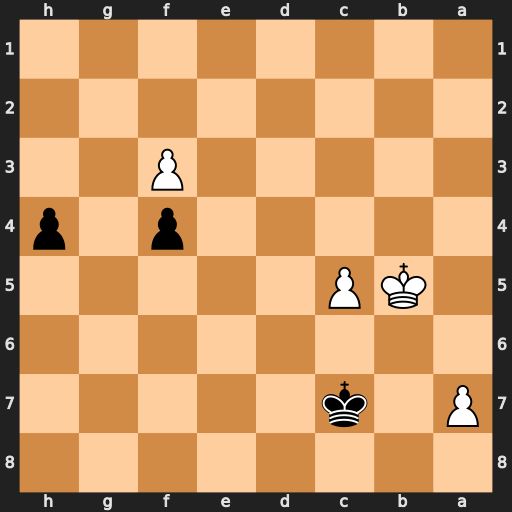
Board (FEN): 8/P1k5/8/1KP5/5p1p/5P2/8/8
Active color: b
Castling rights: -
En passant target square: -
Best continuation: Kb7 c6+ Kxa7 Kc5 Kb8 Kd6 Kc8 Ke5 h3